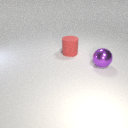
large purple metal sphere in front of large red rubber cylinder